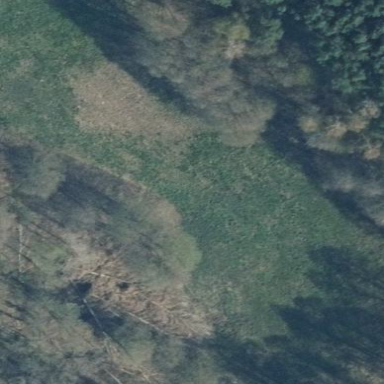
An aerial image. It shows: Area covered with grass.